Question: I have the following code:
'''
findContours( src, contours, hierarchy, CV_RETR_EXTERNAL, CV_CHAIN_APPROX_SIMPLE );
Mat drawing = Mat::zeros( src.size(), CV_8UC3 );
double largest_area = 0;
for( int i = 0; i < contours.size(); i++) { // get the largest contour
area = fabs( contourArea( contours[i] ) );
if( area >= largest_area ){
largest_area = area;
largest_contours.clear();
largest_contours.push_back( contours[i] );
}
}
if( largest_area >= 3000 ){ // draw the largest contour if exceeded minimum largest area
drawContours( drawing, largest_contours, -1, Scalar(0,0,255), 2 );
}
'''
... which produces the following output image:

I want to get coordinates of four points (marked with green), is that possible?
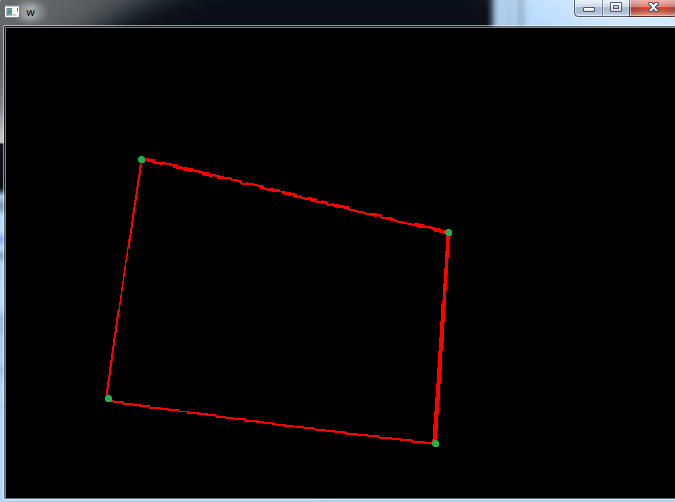
Answer: Do you trying to find corners of rectangle in perspective?
You may want to try several solutions:
1. Use HoughLines for line detection and find their intersection.
2. Use Generalized Hough Transform
3. Use Harris corner detector. But you need to filter extra corners.
For similar task I used following procedure (it works fine in my case):
do 'cv::approxPolyDP' for input contour with increasing epsilon parameter until it returns 4 or less polylines. If it returns 4 polylines you may get 4 corner points exact what you need. If it returns less than 4 polylines most probably something is wrong.